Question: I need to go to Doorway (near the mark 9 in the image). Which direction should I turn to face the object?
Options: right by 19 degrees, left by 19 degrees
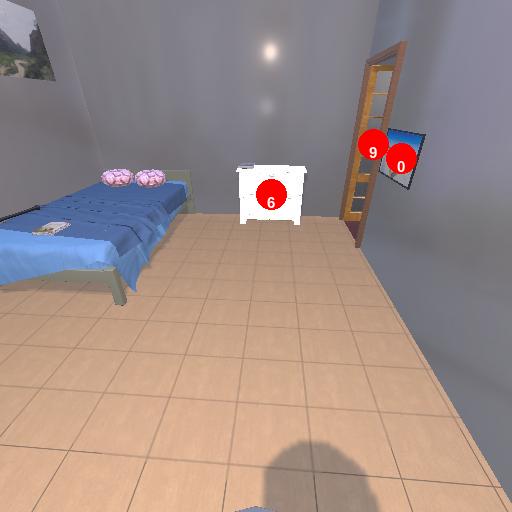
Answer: right by 19 degrees